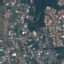
Label: Residential